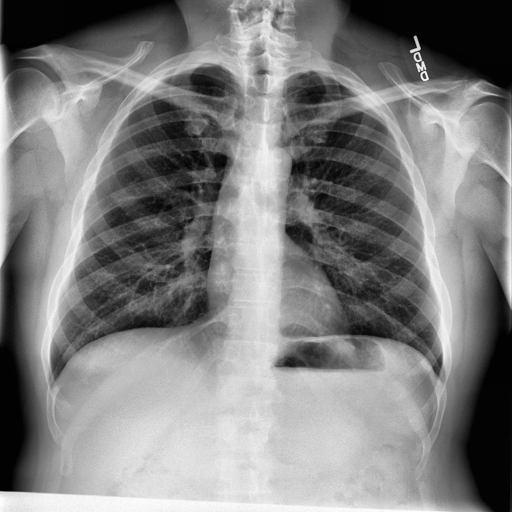
Finding: NORMAL